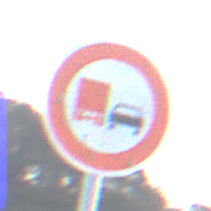
Verkehrszeichen: UeberholverbotKraftfahrzeuge
Umgebung: Outdoor, Nature
Tageszeit: SunriseSunset
Wetter: Clear
Licht: Natural
Jahreszeit: Winter
Kontrast: LowContrast